Aerial crown-view tile of a tropical tree (Barro Colorado Island, Panama), acquired 20240813:
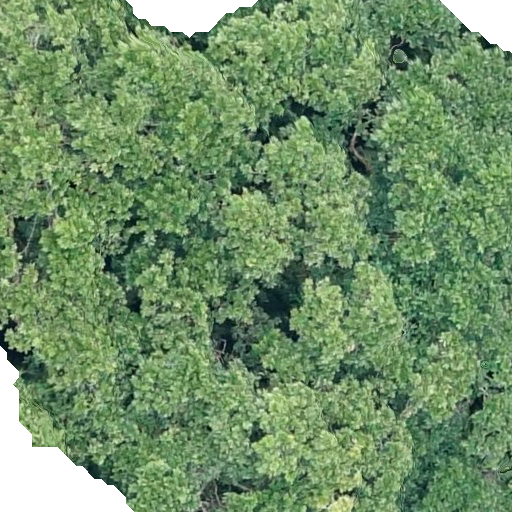
Species: Anacardium excelsum
GBIF accepted scientific name: Anacardium excelsum
Crown area: 553.087 m²